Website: slack
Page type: stored-credit-cards
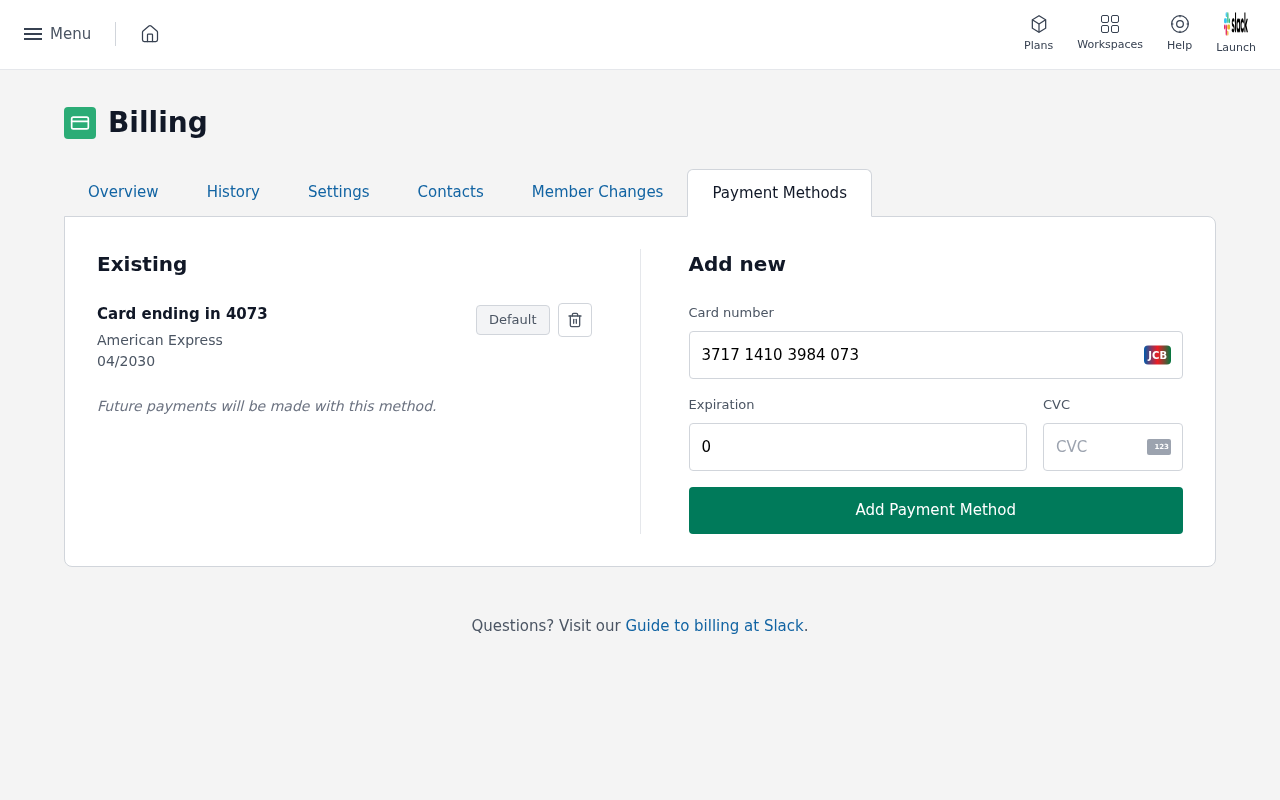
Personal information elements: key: PII_CARD_CVV
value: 5771
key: PII_CARD_EXPIRY
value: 04/2030
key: PII_CARD_EXPIRY
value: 04/30
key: PII_CARD_LAST4
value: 4073
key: PII_CARD_NUMBER
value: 3717 1410 3984 073
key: PII_CARD_TYPE
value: American Express